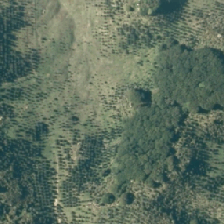
Land cover: indigenous_forest